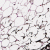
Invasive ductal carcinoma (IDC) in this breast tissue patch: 0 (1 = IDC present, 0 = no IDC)